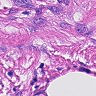
Metastatic tissue present: yes